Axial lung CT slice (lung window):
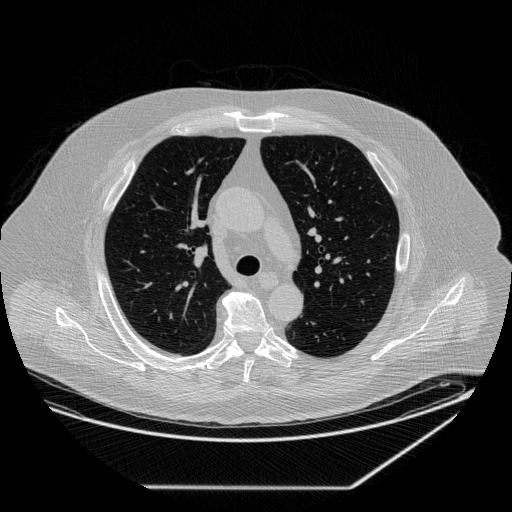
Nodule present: no